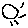
Label: sun